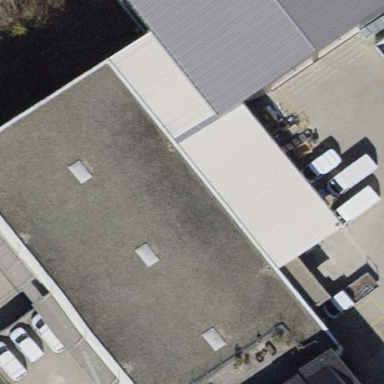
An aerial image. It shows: Industrial building.